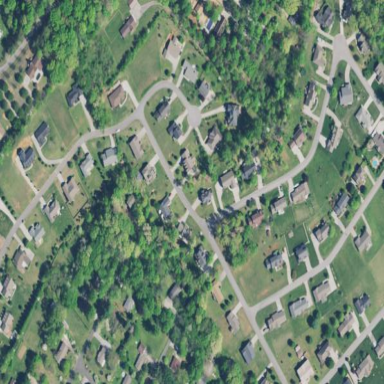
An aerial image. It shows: Residential area consisting of single-family homes.